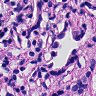
Metastatic tissue present: yes